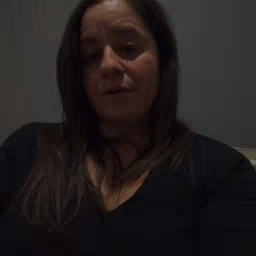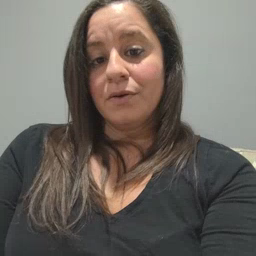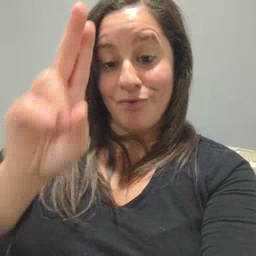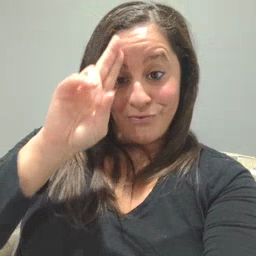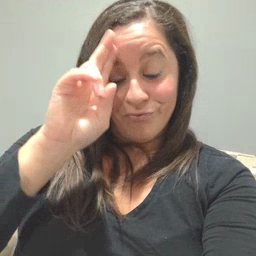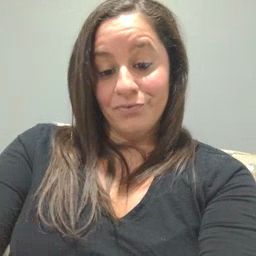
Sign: uncle